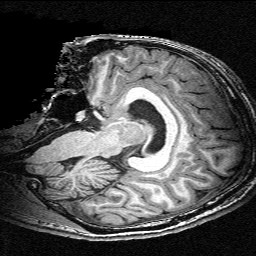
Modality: T1w
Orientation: sagittal
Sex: male